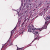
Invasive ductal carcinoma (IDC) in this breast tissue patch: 1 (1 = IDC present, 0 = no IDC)